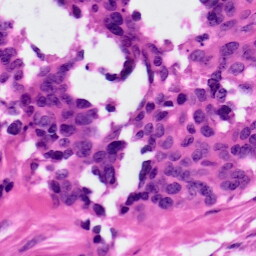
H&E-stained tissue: Ovarian